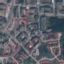
Land use / land cover class: Residential